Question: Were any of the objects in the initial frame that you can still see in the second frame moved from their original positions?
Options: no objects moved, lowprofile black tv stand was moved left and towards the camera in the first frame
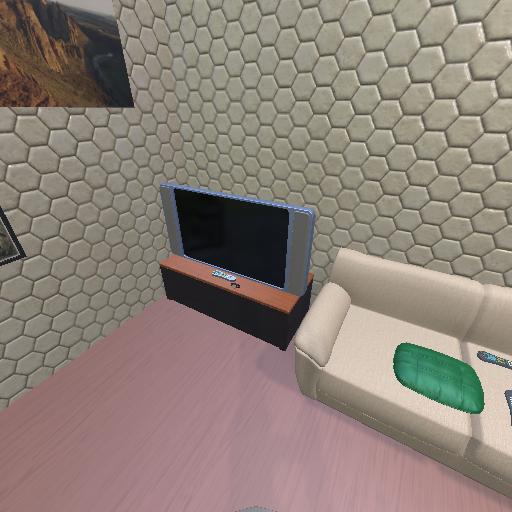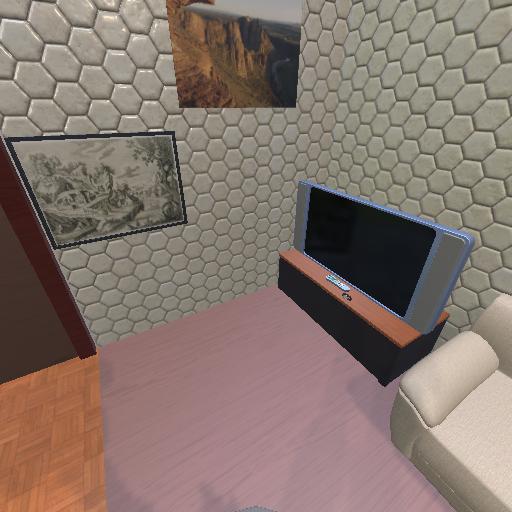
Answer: no objects moved